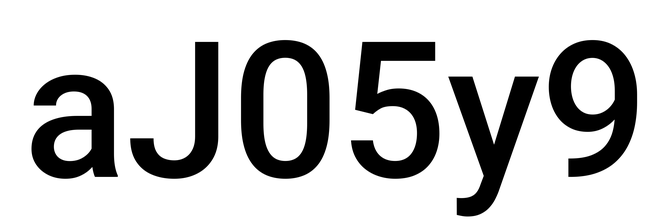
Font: Roboto_Medium